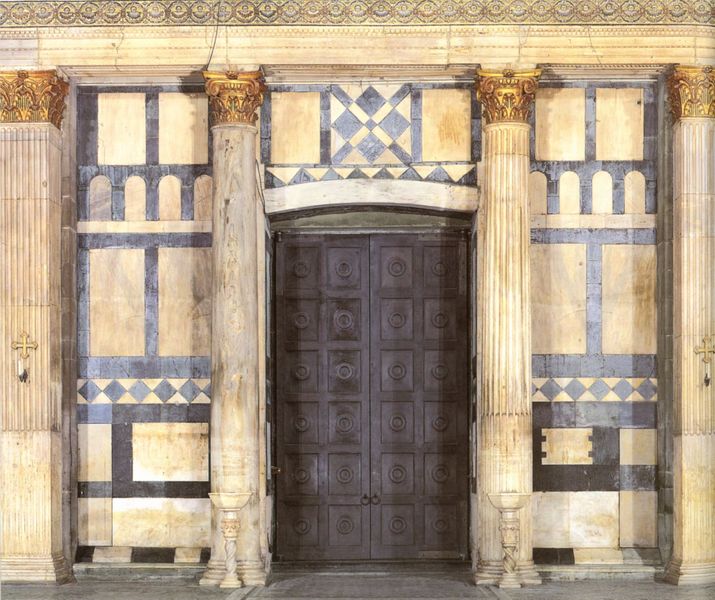
Titel: Baptisterium (Florenz)
Standort: Florenz, Baptisterium (EU - I - Toskana)
Schlagwörter: blau, weiß, gelb, braun, holz, marmor, schwarz, säule, säulen, tür, gebäude, haus, muster, wand, steine, kirche, boden, gold, leuchte, relief, bogen, türe, dekor, ornamente, verzierung, kerzen, metall, tor, eingang, eisen, ringe, kirch, kreuz, dom, groß, kreise, kacheln, münster, kapitelle, kapitell, schnitzerei, fries, portal, geometrisch, ausgang, kassetten, viereck, verschlossen, golf, leuter, eisentor, zu, rkerzen, enflügeltür